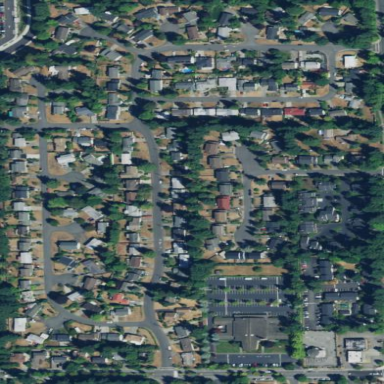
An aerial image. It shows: Residential area with detached houses.